Interaction volume radius: 5 \u00c5
Interaction volume height: 30 \u00c5
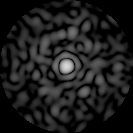
Disorder parameter: 0.8025